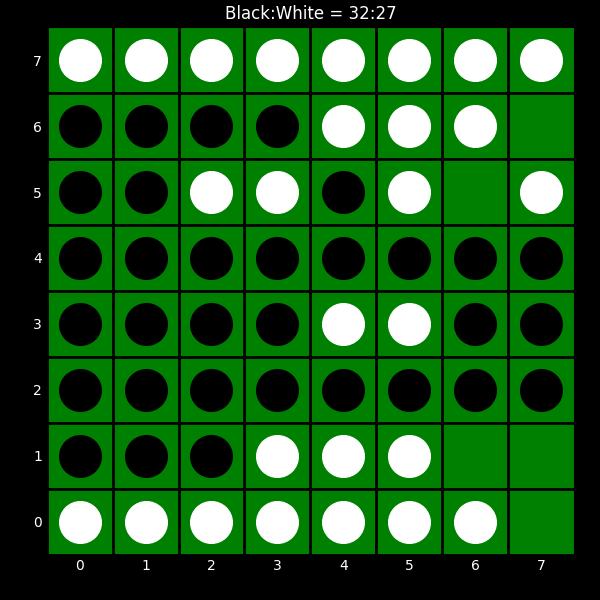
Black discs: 32
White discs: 27